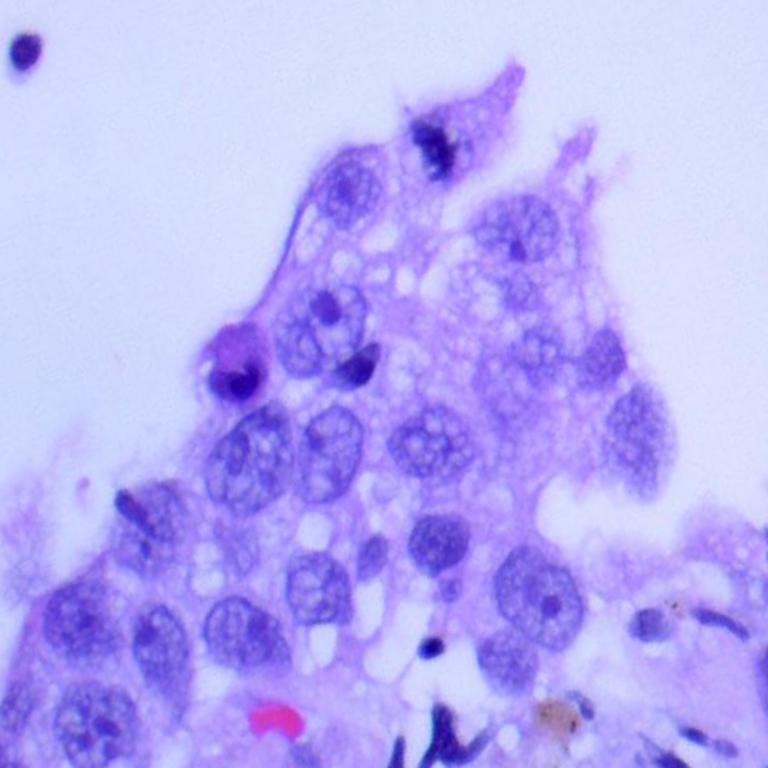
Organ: lung
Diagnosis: adenocarcinomas